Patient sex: M
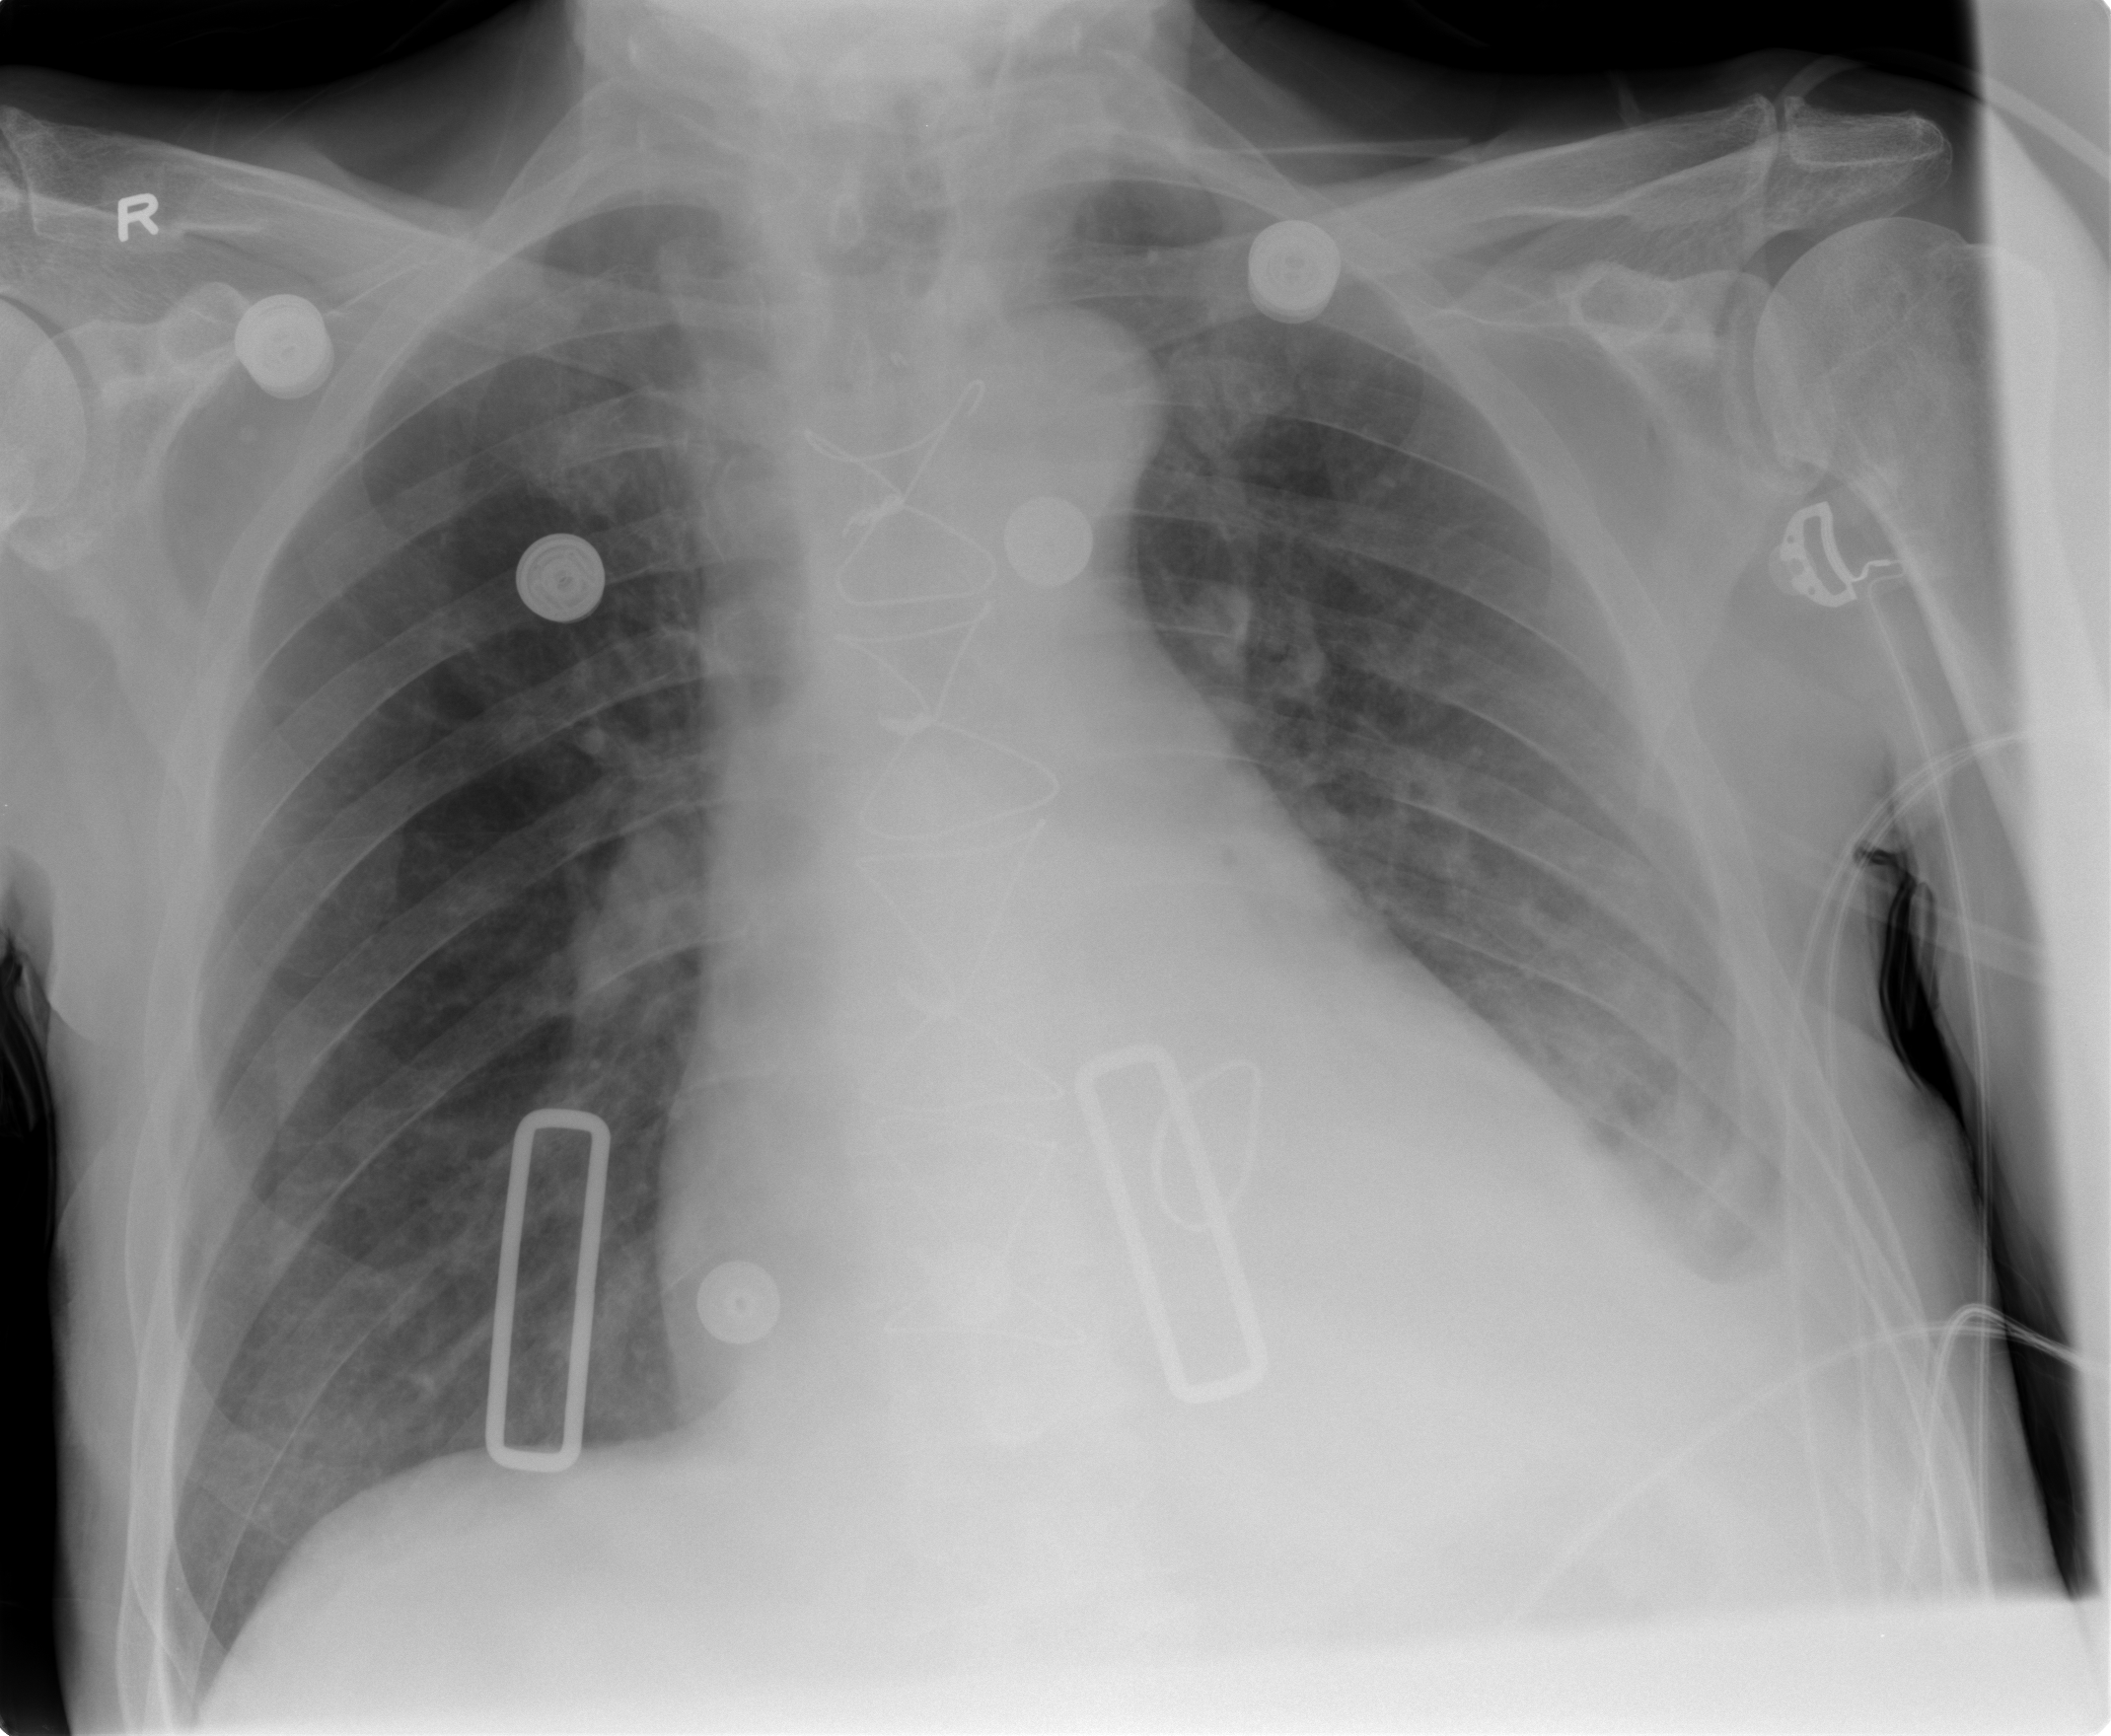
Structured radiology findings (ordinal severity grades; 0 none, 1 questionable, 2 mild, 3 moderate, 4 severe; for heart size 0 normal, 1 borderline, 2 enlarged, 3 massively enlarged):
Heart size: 2
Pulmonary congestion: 2
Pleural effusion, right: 0
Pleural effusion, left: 1
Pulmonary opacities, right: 0
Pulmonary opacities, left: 0
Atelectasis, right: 0
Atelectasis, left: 2